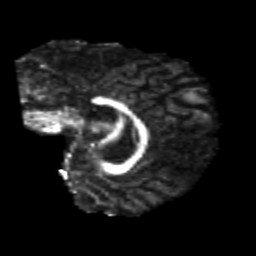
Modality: FA
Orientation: sagittal
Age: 21
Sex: female
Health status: healthy
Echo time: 0.074 s